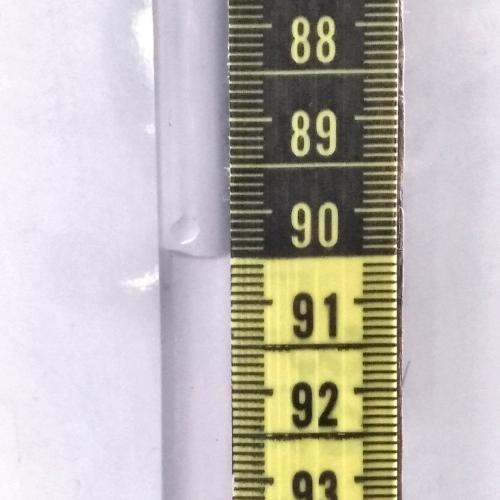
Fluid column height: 90.5 cm